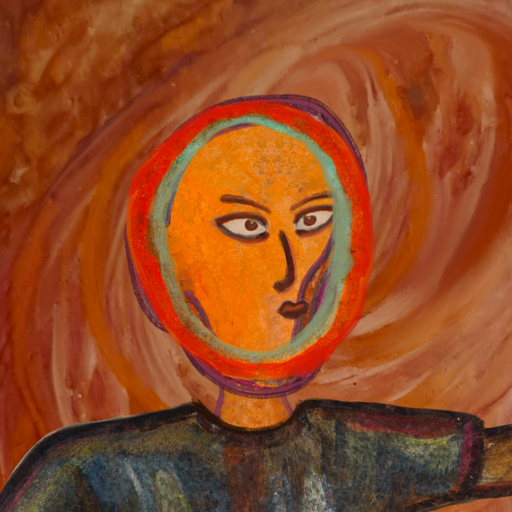
Background: Pious_Lady, Head And Neck Side: Hypocrite_w_Hair, Face Side: Roy_Bahadur, Bust: Mosgoul, Hair Side: Sisters, Head Accessory: Blank, Second Necklace: Blank, Necklace: Blank, Baby: Blank